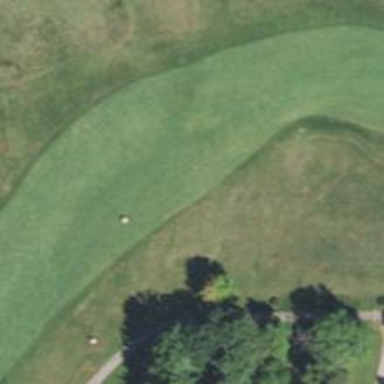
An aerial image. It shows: Golf hole.